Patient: sex M, age 43
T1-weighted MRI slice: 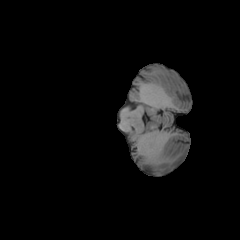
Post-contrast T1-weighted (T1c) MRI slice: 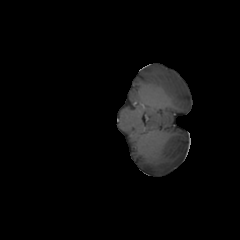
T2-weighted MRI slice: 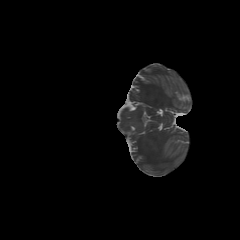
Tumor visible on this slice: no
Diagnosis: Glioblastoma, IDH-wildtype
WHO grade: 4